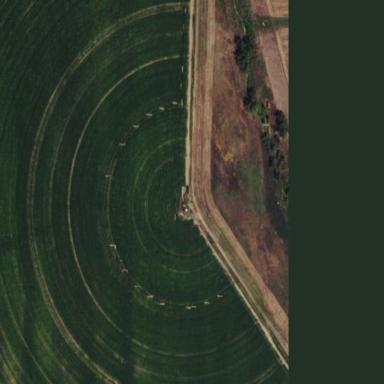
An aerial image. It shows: Farmland with pivot irrigation system.